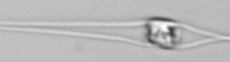
Label: Chaetoceros_danicus